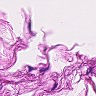
Metastatic tissue present: no